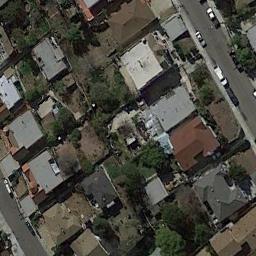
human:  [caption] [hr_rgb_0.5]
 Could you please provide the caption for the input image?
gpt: There are many roads and neatly arranged houses and trees and many vehicles in densely populated areas .

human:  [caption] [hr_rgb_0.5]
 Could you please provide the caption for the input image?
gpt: Most of the houses in the residential area are red .

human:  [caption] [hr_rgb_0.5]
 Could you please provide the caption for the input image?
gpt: A dense residential area with some trees and lots of houses next to each other is surrounded by some roads .

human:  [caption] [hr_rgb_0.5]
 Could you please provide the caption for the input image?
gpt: The dense residential is next to the road and some trees .

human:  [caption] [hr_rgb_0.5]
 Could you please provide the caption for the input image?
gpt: There are some brown buildings and gray buildings on dense residential area .